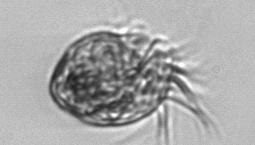
Label: Strombidium_morphotype1